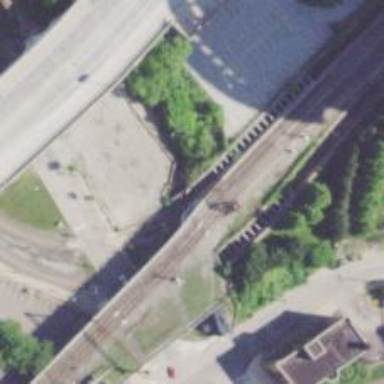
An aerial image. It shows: Cutting structure for light rail electrified with contact line.